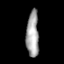
Tissue: prostate
Cell type: Fibroblasts
Senescence score: 0.7026
Nuclear area (px): 564
Mean DAPI intensity: 163.794